Question: I've been trying to do this the whole day. Basically, I have a line and a point. I want the line to curve and pass through that point, but I don't want a smooth curve. I wan't to be able to define the number of steps in my curve, like so (beware crude mspaint drawing):

And so on. I tried various things, like taking the angle from the center of the initial line and then splitting the line at the point where the angle leads, but I have a problem with the length. I would just take the initial length and divide it by the number of steps I was at, but that wasn't quite right.
Anyone knows a way to do that?
Thanks.
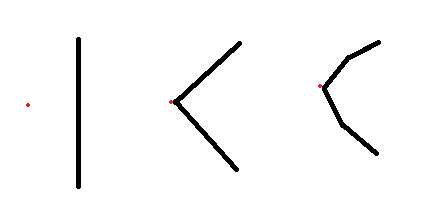
Answer: You would probably need to code this yourself. I think you could do it by implementing a quadratic bezier curve function in code, which can be found <URL>. You decide how fine you want the increments by only solving for a few values. If you want a straight line, only solve for 0 and 1 and connect those points with lines. If you want the one angle example, solve for 0, 0.5, and 1 and connect the points in order. If you want your third example, solve for 0, 0.25, 0.5, 0.75, and 1. It would probably be best to put it in a for loop like this:
'''
float stepValue = (float)0.25;
float lastCalculatedValue;
for (float t = 0; t <= 1; t += stepValue)
{
// Solve the quadratic bezier function to get the point at t.
// If this is not the first point, connect it to the previous point with a line.
// Store the new value in lastCalculatedValue.
}
'''
Edit: Actually, it looks like you want the line to pass through your control point. If that is the case, you don't want to use a quadratic bezier curve. Instead, you probably want a Lagrange curve. This website might help with the equation: <URL>. But in either case, you can use the same type of loop to control the degree of smoothness.
2nd Edit: This seems to work. Just change the numberOfSteps member to be the overall number of line segments you want and set the points array appropriately. By the way, you can use more than three points. It will just distribute the total number of line segments across them. But I initialized the array so that the result looks like your last example.
3rd Edit: I updated the code a bit so you can left click on the form to add points and right click to remove the last point. Also, I added a NumericUpDown to the bottom so you can change the number of segments at runtime.
'''
public class Form1 : Form
{
private int numberOfSegments = 4;
private double[,] multipliers;
private List<Point> points;
private NumericUpDown numberOfSegmentsUpDown;
public Form1()
{
this.numberOfSegmentsUpDown = new NumericUpDown();
this.numberOfSegmentsUpDown.Value = this.numberOfSegments;
this.numberOfSegmentsUpDown.ValueChanged += new System.EventHandler(this.numberOfSegmentsUpDown_ValueChanged);
this.numberOfSegmentsUpDown.Dock = DockStyle.Bottom;
this.Controls.Add(this.numberOfSegmentsUpDown);
this.points = new List<Point> {
new Point(100, 110),
new Point(50, 60),
new Point(100, 10)};
this.PrecomputeMultipliers();
}
public void PrecomputeMultipliers()
{
this.multipliers = new double[this.points.Count, this.numberOfSegments + 1];
double pointCountMinusOne = (double)(this.points.Count - 1);
for (int currentStep = 0; currentStep <= this.numberOfSegments; currentStep++)
{
double t = currentStep / (double)this.numberOfSegments;
for (int pointIndex1 = 0; pointIndex1 < this.points.Count; pointIndex1++)
{
double point1Weight = pointIndex1 / pointCountMinusOne;
double currentMultiplier = 1;
for (int pointIndex2 = 0; pointIndex2 < this.points.Count; pointIndex2++)
{
if (pointIndex2 == pointIndex1)
continue;
double point2Weight = pointIndex2 / pointCountMinusOne;
currentMultiplier *= (t - point2Weight) / (point1Weight - point2Weight);
}
this.multipliers[pointIndex1, currentStep] = currentMultiplier;
}
}
}
protected override void OnPaint(PaintEventArgs e)
{
base.OnPaint(e);
Point? previousPoint = null;
for (int currentStep = 0; currentStep <= numberOfSegments; currentStep++)
{
double sumX = 0;
double sumY = 0;
for (int pointIndex = 0; pointIndex < points.Count; pointIndex++)
{
sumX += points[pointIndex].X * multipliers[pointIndex, currentStep];
sumY += points[pointIndex].Y * multipliers[pointIndex, currentStep];
}
Point newPoint = new Point((int)Math.Round(sumX), (int)Math.Round(sumY));
if (previousPoint.HasValue)
e.Graphics.DrawLine(Pens.Black, previousPoint.Value, newPoint);
previousPoint = newPoint;
}
for (int pointIndex = 0; pointIndex < this.points.Count; pointIndex++)
{
Point point = this.points[pointIndex];
e.Graphics.FillRectangle(Brushes.Black, new Rectangle(point.X - 1, point.Y - 1, 2, 2));
}
}
protected override void OnMouseClick(MouseEventArgs e)
{
base.OnMouseClick(e);
if (e.Button == MouseButtons.Left)
{
this.points.Add(e.Location);
}
else
{
this.points.RemoveAt(this.points.Count - 1);
}
this.PrecomputeMultipliers();
this.Invalidate();
}
private void numberOfSegmentsUpDown_ValueChanged(object sender, EventArgs e)
{
this.numberOfSegments = (int)this.numberOfSegmentsUpDown.Value;
this.PrecomputeMultipliers();
this.Invalidate();
}
}
'''